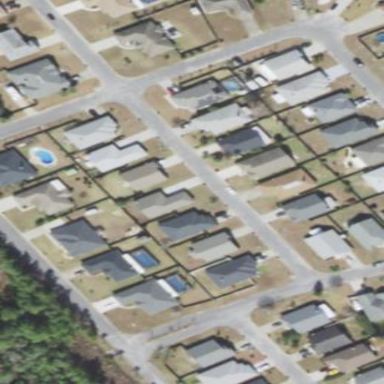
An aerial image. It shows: Residential area composed of single-family homes.